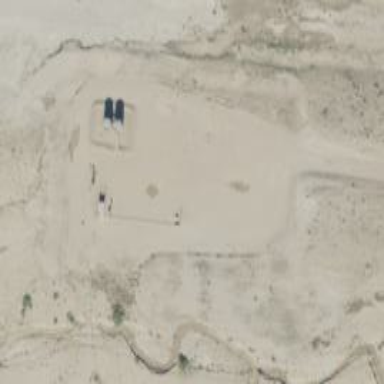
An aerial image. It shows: Petroleum well.